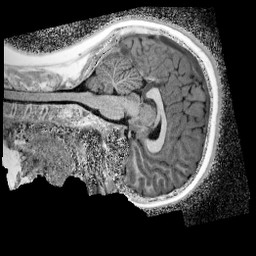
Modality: UNIT1_denoised
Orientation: sagittal
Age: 12
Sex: male
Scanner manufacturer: siemens
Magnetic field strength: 3 T
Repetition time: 4 s
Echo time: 0.00299 s